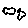
Label: cloud